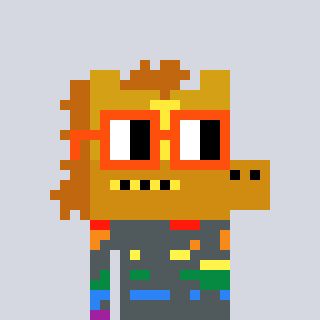
a pixel art character with square orange glasses, a yellow horse-shaped head and a yellow-colored body on a cool background